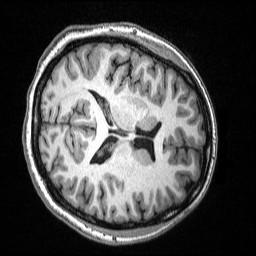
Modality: T1w
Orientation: axial
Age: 23
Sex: female
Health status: ill
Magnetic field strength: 3 T
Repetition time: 2.53 s
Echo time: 0.00331 s